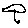
Label: line